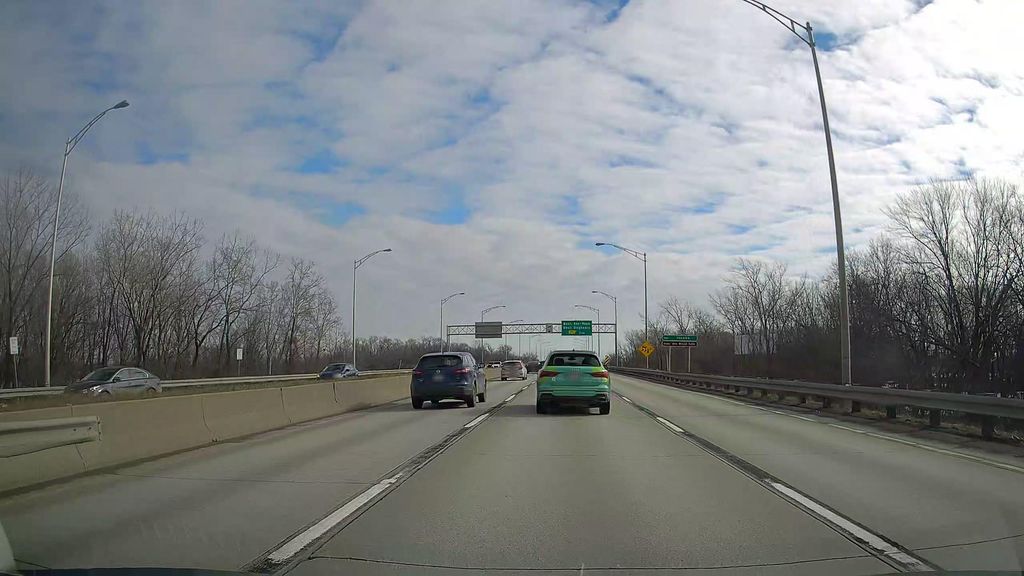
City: montreal